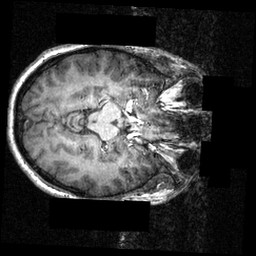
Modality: T1w
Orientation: axial
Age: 22
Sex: male
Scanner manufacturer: siemens
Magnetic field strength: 3.951 T
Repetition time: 1.5 s
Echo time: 0.00335 s